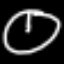
Label: clock